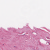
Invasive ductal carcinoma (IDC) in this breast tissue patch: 1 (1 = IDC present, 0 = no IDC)